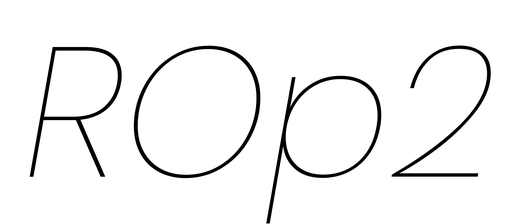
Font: Poppins-ThinItalic